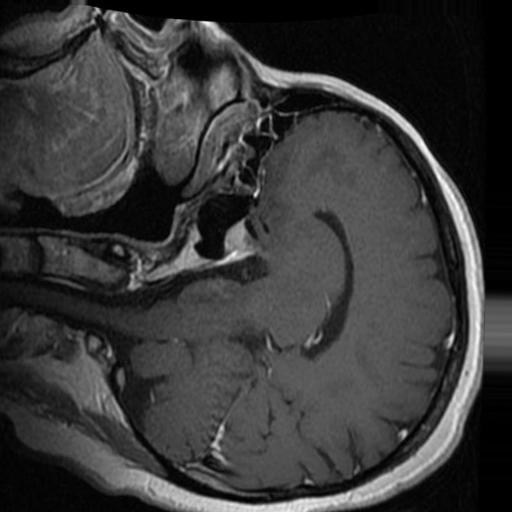
Label: brain_tumor